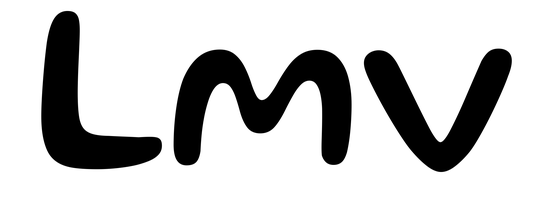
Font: Gluten_Regular